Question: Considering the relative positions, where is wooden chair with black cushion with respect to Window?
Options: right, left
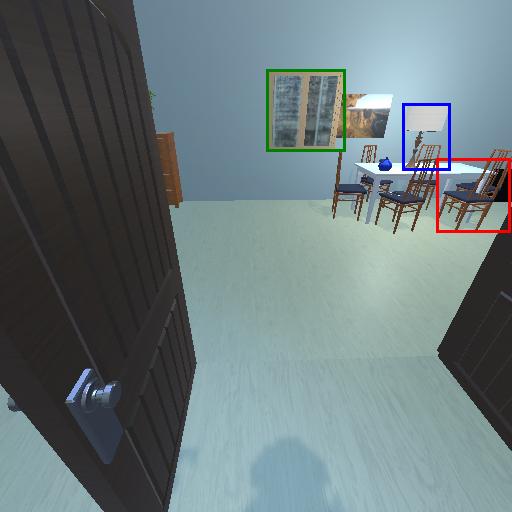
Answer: right